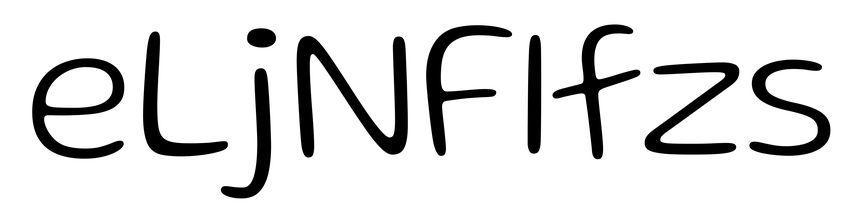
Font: Gluten_ExtraLight